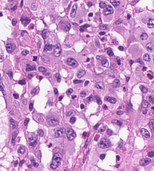
Tumor epithelial tissue: yes
Tumor-associated stroma tissue: no
Normal tissue: no